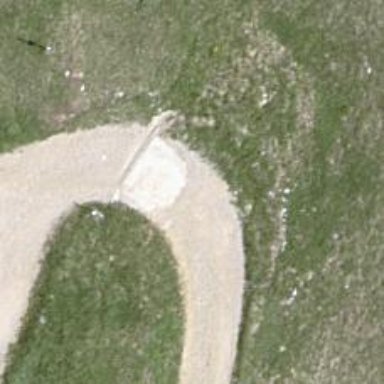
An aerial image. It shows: Gravel service road.